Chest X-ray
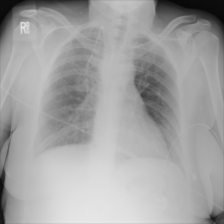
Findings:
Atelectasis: negative
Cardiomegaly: negative
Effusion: negative
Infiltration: negative
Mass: negative
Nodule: negative
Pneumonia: negative
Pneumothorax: negative
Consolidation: negative
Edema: negative
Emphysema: negative
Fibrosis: negative
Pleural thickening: negative
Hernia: negative